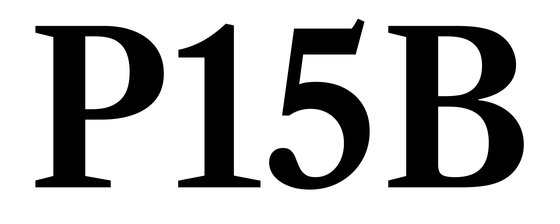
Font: LibreCaslonText_SemiBold